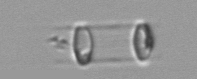
Label: Skeletonema